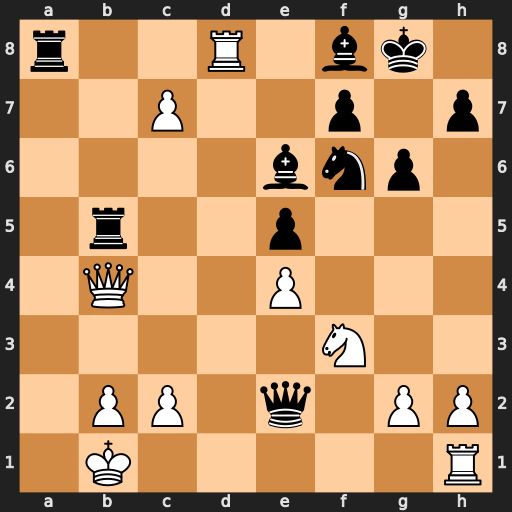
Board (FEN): r2R1bk1/2P2p1p/4bnp1/1r2p3/1Q2P3/5N2/1PP1q1PP/1K5R
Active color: w
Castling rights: -
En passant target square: -
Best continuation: Qxf8#